Question: I seem to be having some difficulty with loading images in my website.
I wrote some basic code to test to see if it was my original code and it seems to be doing the exact same thing.
Lets say for example -
'''
while ($row = mysqli_fetch_array($result)){
$img = $row["image_thumbs"];
echo '
<img src="images/forsale/'.$img.'">
';
}
mysqli_close( $link );
'''
The code works, it will go to my database and get the result, however it only works with one image, the rest won't load unless its named the same.
I can't seem to figure out where Im going wrong with this. Please see attached my screenshots too to get an idea of what is happening.
Thanks for the help peeps =]
database:

Database Screenshot:
<URL>
Website Screenshot:
<URL>
Image not loading:
<URL>
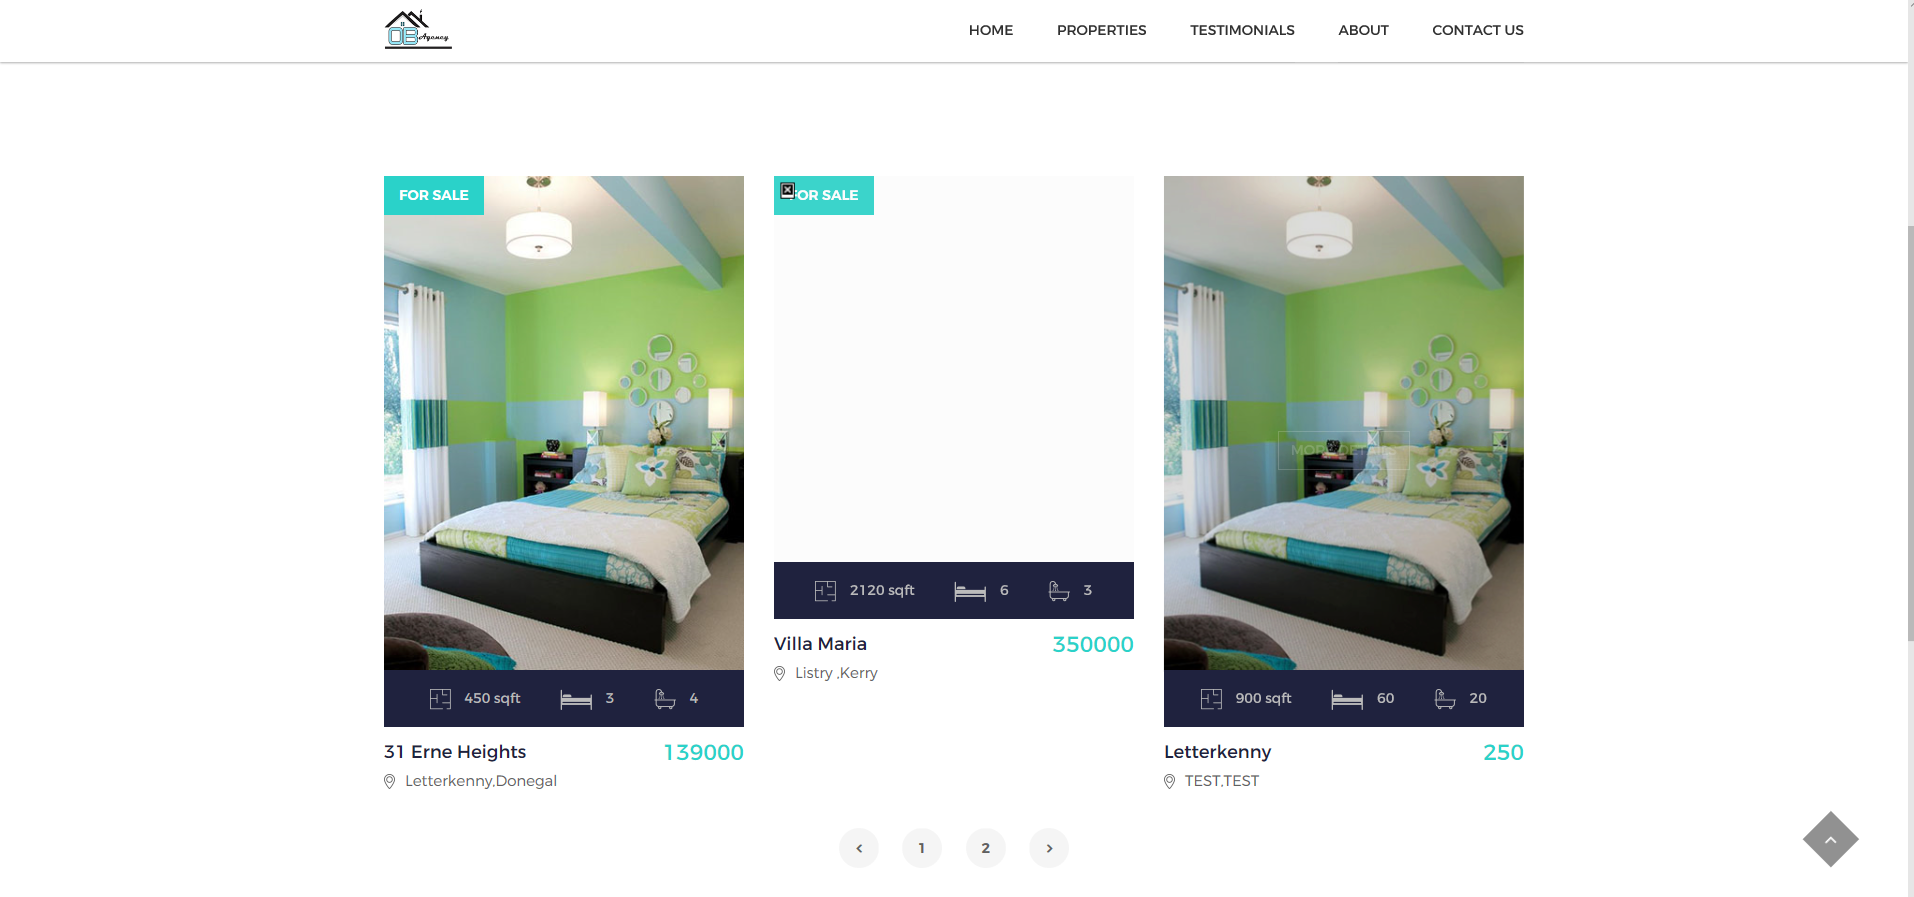
Answer: I think it has something to do with caching.
Could you try to change the img src with a GET parameter.
'''
$propertyid = $row['propertyid'];
echo '
<img src="images/forsale/'.$img.'?id='.$propertyid.'">
';
'''
Or try to show if it is retrieving the right data:
'''
echo $img;
'''